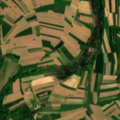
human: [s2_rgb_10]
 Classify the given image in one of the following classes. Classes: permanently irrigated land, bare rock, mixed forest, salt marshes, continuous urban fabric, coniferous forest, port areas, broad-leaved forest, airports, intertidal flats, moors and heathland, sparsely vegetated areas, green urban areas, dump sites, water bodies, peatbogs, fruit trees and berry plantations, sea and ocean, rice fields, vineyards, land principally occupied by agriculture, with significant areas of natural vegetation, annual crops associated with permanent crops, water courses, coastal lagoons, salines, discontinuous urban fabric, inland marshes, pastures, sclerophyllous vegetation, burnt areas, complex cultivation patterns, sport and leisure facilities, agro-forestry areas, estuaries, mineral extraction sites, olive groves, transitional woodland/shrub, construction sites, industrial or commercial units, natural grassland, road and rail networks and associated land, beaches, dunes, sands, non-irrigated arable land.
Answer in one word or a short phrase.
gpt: complex cultivation patterns, land principally occupied by agriculture, with significant areas of natural vegetation, transitional woodland/shrub, water courses